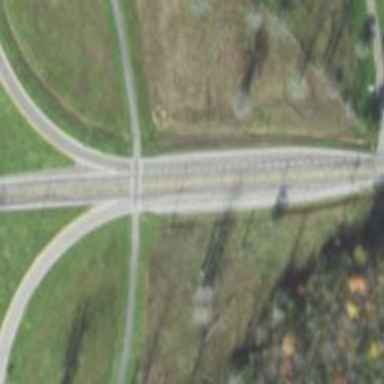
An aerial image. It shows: Uncontrolled road crossing with line markings.